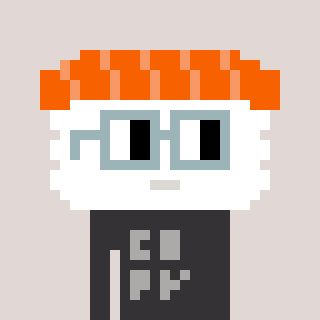
a pixel art character with square dark gray glasses, a nigiri-shaped head and a grayscale-colored body on a warm background